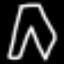
Label: pants